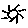
Label: sun